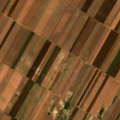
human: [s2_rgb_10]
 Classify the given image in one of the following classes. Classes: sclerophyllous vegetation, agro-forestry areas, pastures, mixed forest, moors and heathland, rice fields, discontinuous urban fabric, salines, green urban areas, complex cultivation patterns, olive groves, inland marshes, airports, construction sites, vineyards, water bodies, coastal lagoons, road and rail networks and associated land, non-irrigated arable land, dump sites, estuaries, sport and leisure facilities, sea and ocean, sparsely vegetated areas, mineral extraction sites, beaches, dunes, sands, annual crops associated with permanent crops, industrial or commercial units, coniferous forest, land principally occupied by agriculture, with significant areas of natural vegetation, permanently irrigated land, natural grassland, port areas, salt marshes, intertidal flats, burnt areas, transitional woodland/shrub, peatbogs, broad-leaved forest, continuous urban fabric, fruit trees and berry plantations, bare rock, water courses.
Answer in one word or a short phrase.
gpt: non-irrigated arable land